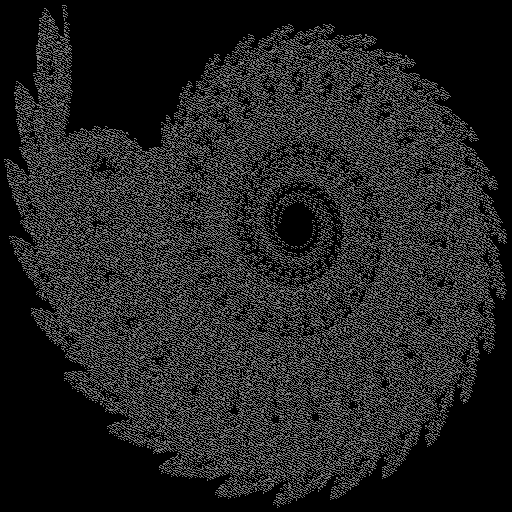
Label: ammonite